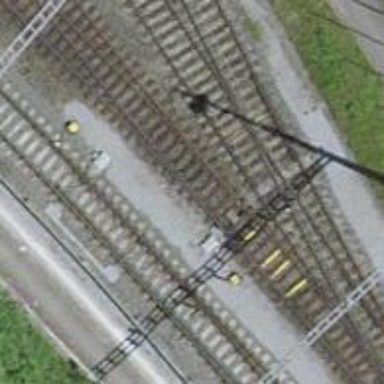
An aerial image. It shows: Railway switch.